Field crop: tomato
Growth stage: 2
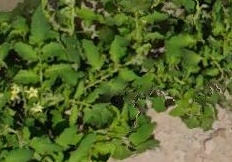
Species: tomato